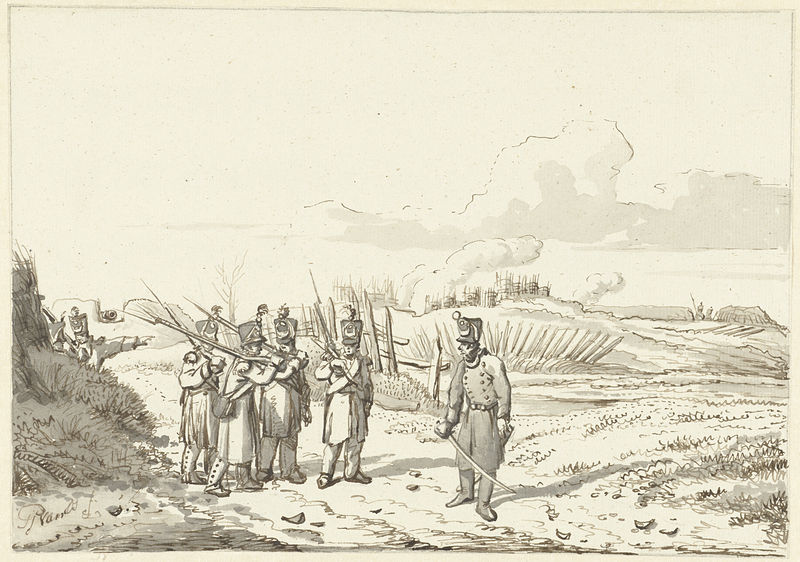
Titel: Een rondgaand patrouille
Künstler: Pieter Gerardus van Os
Standort: Amsterdam
Institution: Rijksmuseum
Schlagwörter: berg, mann, schatten, weiß, wolken, aquarell, landschaft, stadt, holz, hut, hüte, männer, schwarz, zeichnung, gras, weg, zaun, rock, mützen, steine, bild, feld, hügel, strauch, busch, büsche, qualm, rauch, mantel, schuhe, amerika, krieg, schlacht, soldaten, knöpfe, halbmond, radierung, militär, schwert, säbel, uniformen, waffen, engländer, helm, gewehr, kanonen, usa, sebel, gewehre, blubb, bürgerkrieg, türken, garnison, kanada, baionette, briten, macheten